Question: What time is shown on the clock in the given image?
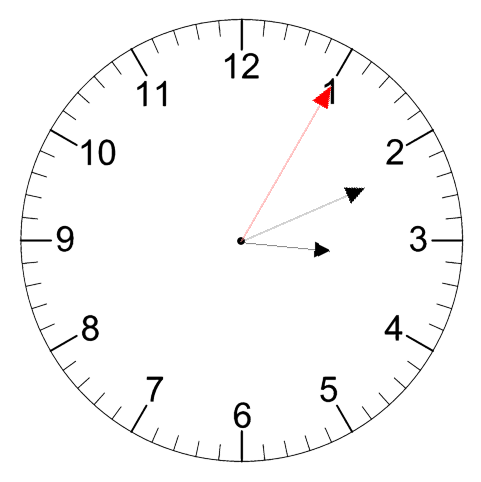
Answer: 03:11:05